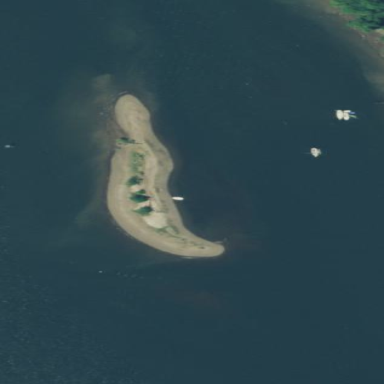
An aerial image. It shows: Sandy beach on secluded islet.